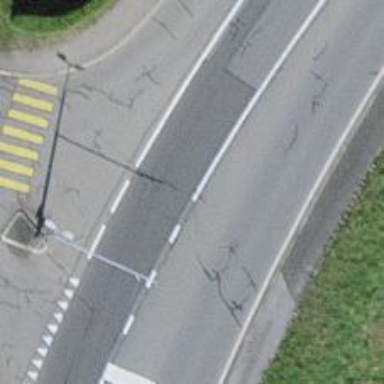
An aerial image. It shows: Primary highway with asphalt surface and trolley wires.